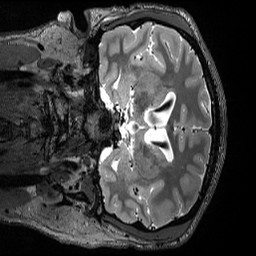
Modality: T2w
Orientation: coronal
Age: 24
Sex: male
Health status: ill
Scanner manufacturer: siemens
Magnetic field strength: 3 T
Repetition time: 3.2 s
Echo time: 0.563 s